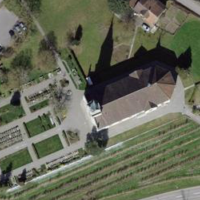
EUNIS habitat code: 55
Species observed at this site:
Geranium sanguineum